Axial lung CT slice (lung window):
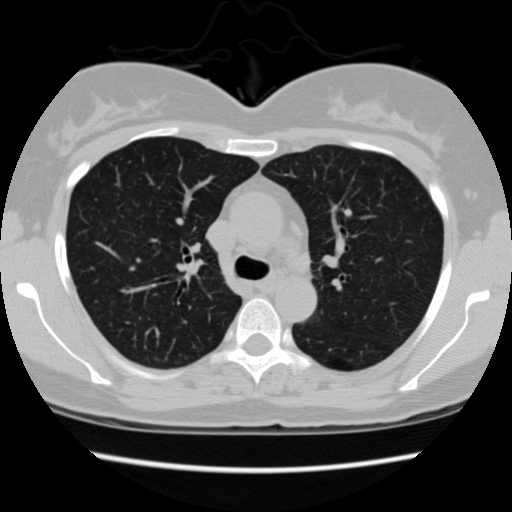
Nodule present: no